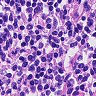
Metastatic tissue present: no